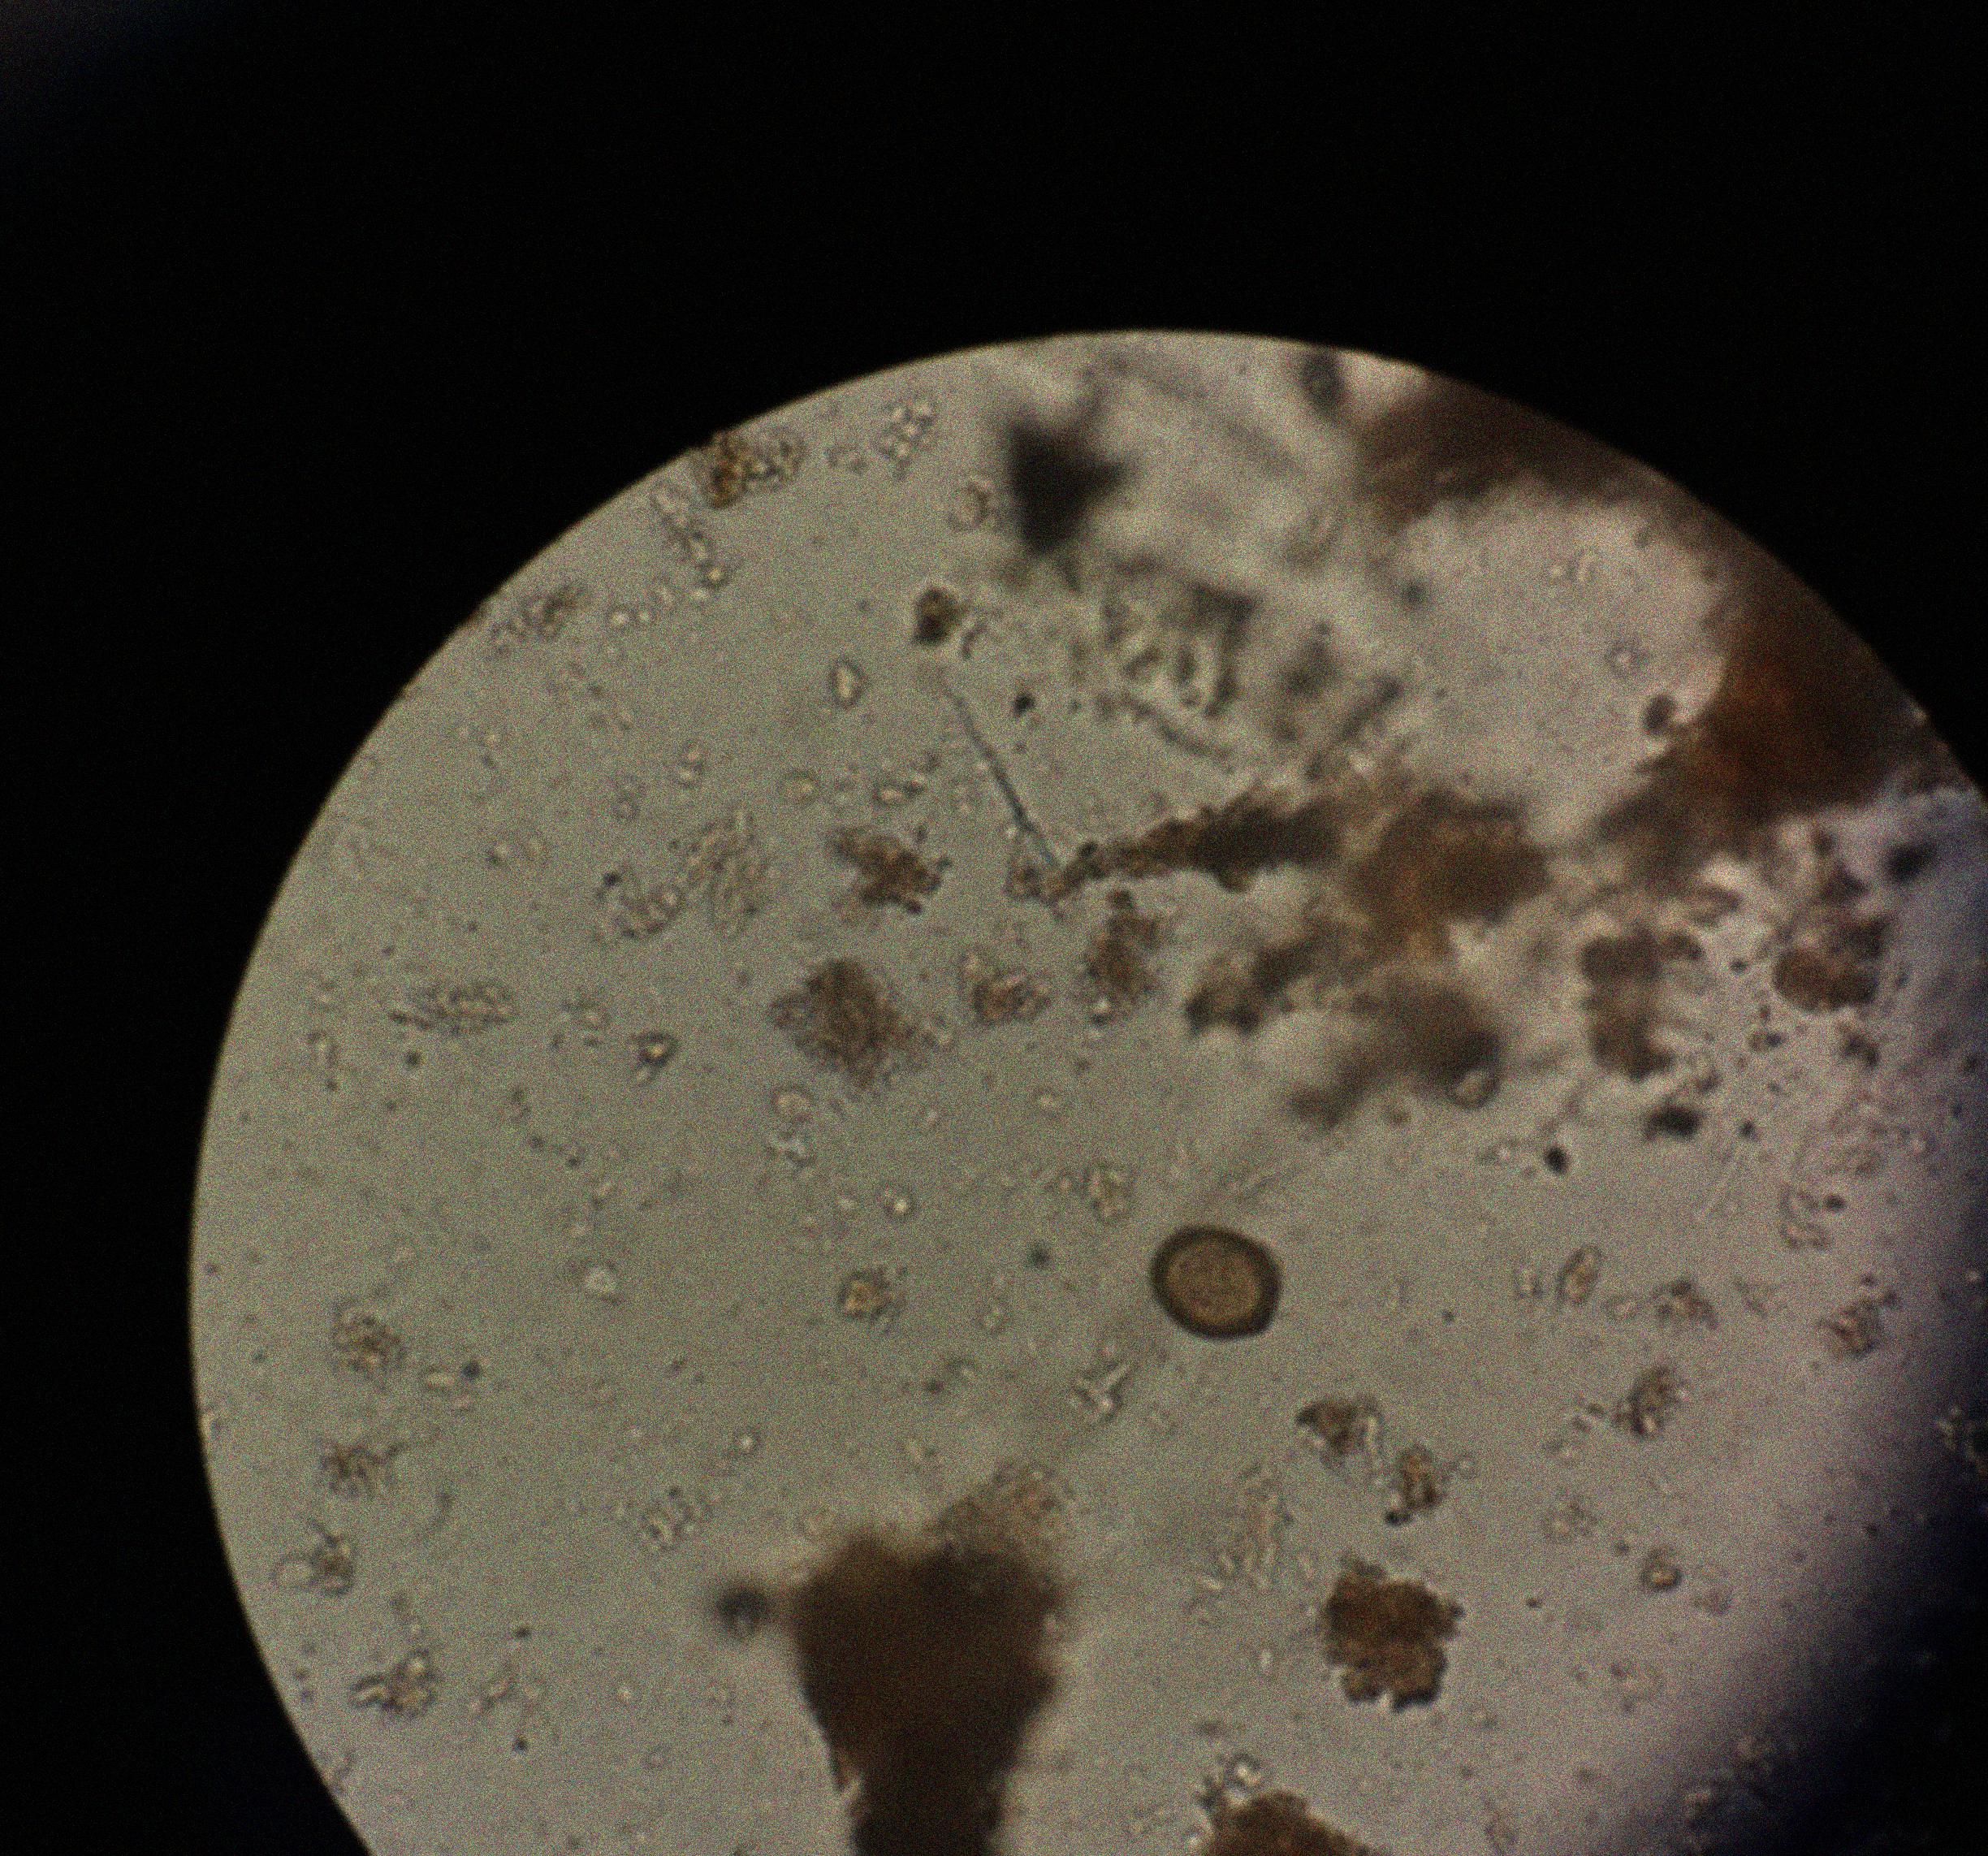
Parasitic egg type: Taenia spp. egg